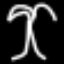
Label: palm tree